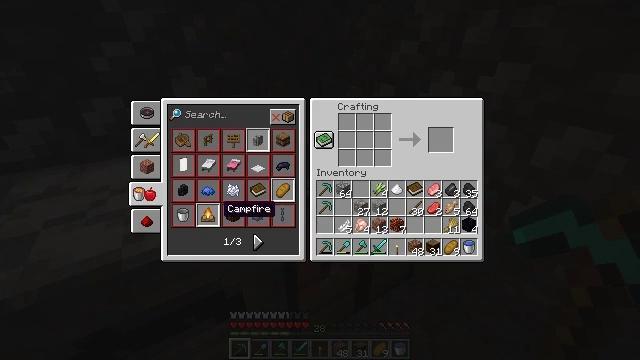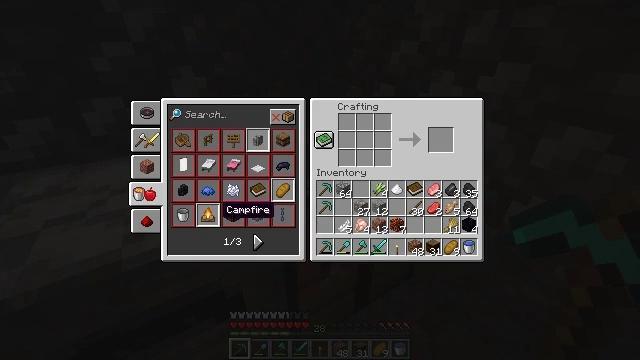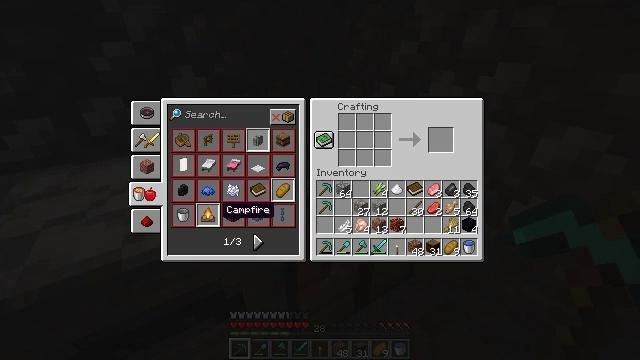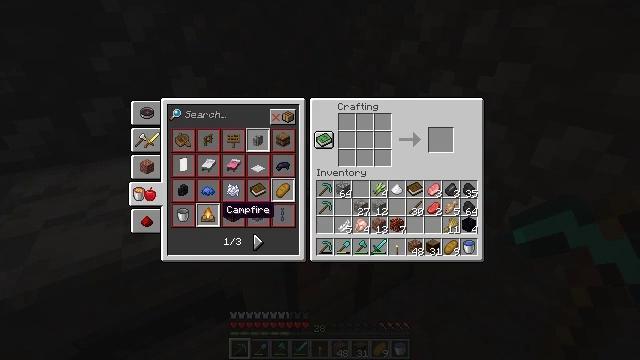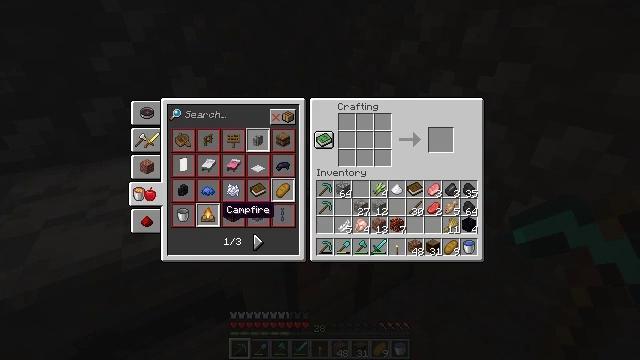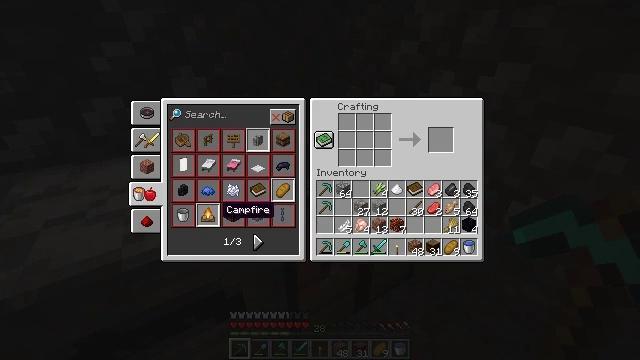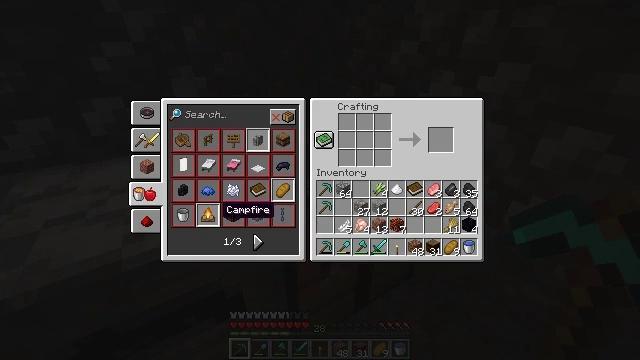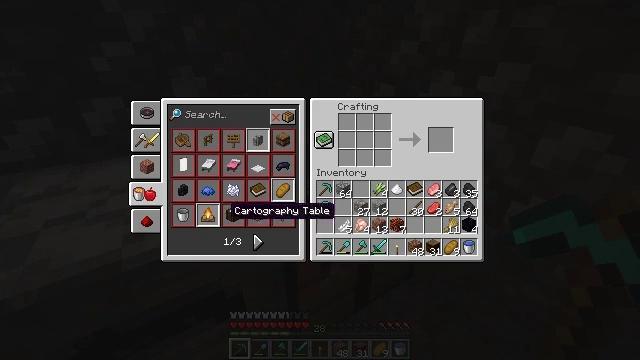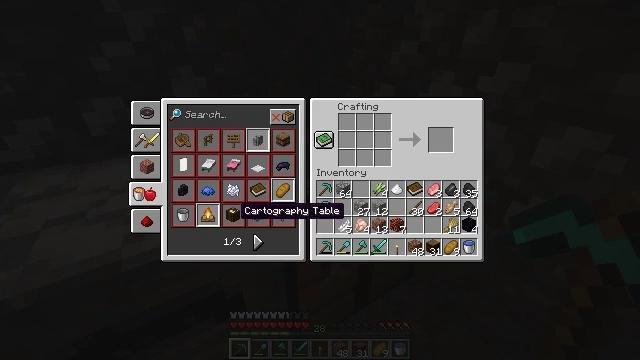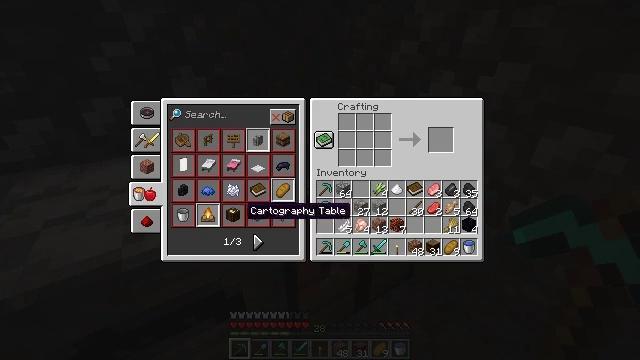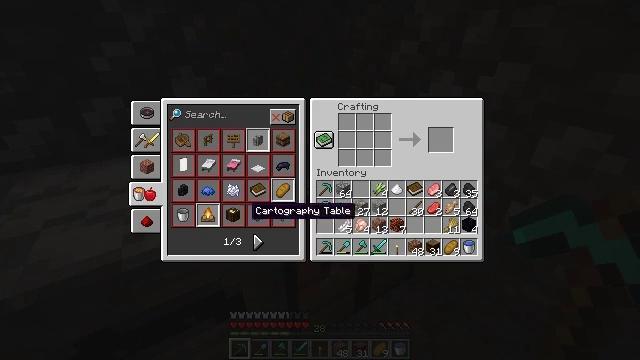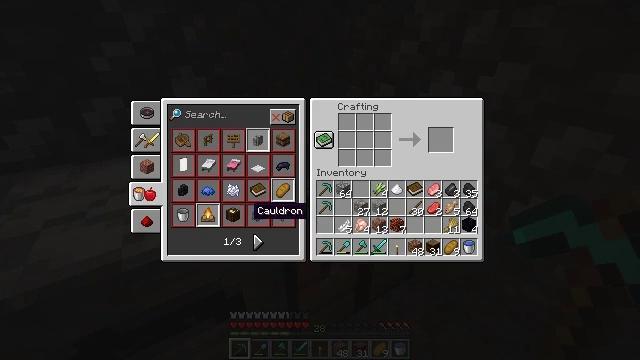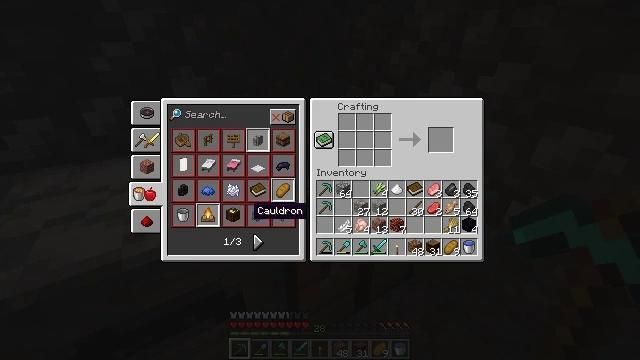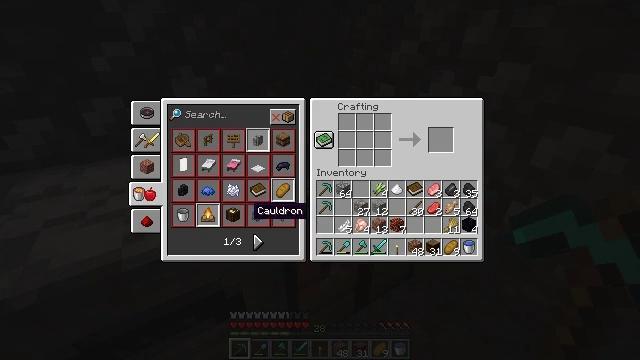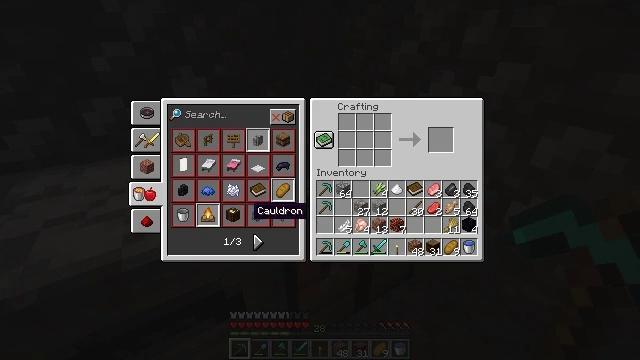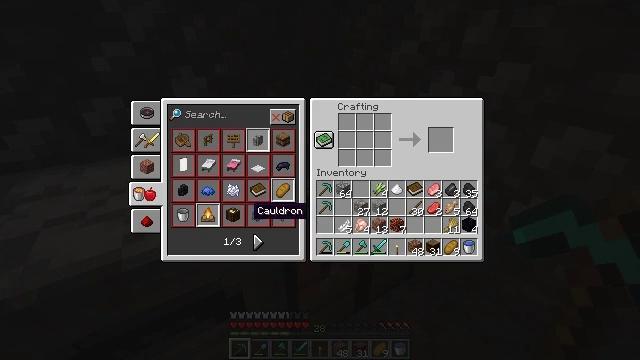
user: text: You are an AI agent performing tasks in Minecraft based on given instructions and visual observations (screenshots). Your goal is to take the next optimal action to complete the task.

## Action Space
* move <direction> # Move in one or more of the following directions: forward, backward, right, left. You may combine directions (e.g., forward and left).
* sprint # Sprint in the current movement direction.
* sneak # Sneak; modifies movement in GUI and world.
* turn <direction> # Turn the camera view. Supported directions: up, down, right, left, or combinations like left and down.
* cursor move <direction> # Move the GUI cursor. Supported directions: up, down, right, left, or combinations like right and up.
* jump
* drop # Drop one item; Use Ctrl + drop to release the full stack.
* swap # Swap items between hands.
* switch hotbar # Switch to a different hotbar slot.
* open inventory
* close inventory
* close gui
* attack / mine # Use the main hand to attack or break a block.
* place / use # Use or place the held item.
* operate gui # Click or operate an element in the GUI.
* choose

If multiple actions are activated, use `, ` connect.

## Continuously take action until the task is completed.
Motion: motion action
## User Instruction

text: Open a crafting table to create the enchanting table.
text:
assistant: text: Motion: no_op
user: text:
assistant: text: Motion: no_op
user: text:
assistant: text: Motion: no_op
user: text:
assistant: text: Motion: no_op
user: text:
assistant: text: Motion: no_op
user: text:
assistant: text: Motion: no_op
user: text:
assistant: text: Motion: cursor move right
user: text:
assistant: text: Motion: cursor move right
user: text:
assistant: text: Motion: no_op
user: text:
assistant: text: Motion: no_op
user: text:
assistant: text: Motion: no_op
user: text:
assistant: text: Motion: no_op
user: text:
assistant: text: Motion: operate gui
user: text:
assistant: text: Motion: operate gui
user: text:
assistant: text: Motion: operate gui
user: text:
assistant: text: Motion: operate gui
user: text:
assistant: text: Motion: no_op
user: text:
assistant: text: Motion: no_op
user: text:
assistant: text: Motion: cursor move right
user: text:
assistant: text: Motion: cursor move right
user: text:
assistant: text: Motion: no_op
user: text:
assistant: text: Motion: no_op
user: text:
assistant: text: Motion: no_op
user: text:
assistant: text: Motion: no_op
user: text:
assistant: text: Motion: no_op
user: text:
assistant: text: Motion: no_op
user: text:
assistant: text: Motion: no_op
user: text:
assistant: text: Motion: no_op
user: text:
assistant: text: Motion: no_op
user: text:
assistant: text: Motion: no_op